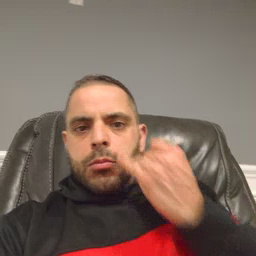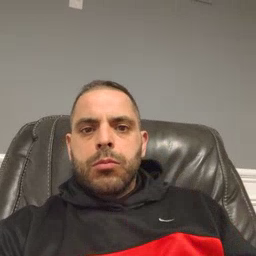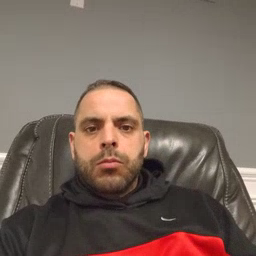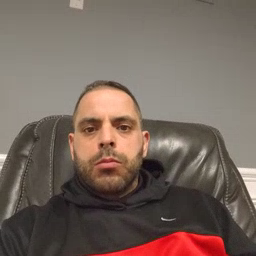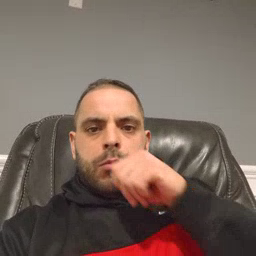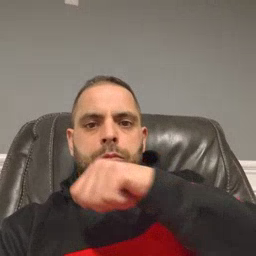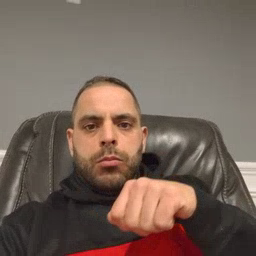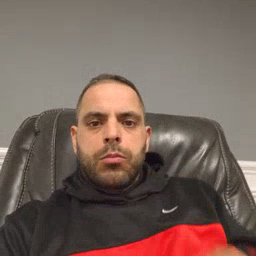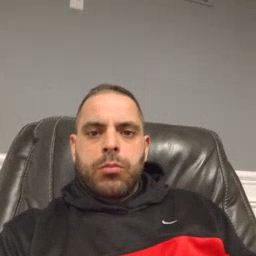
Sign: toothbrush